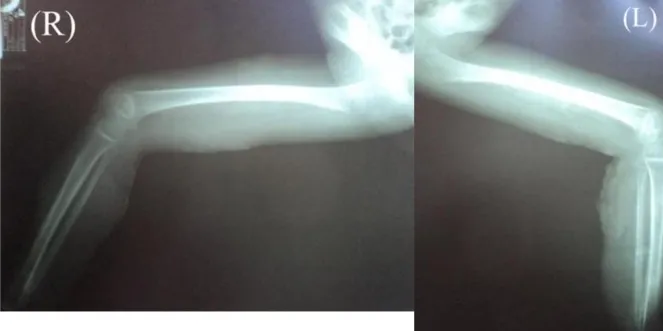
X-Ray of the Patient's Lower Extremities showing no signs of bone and surrounding inner soft tissue destruction.
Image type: radiology (x_ray)